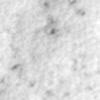
Label: no_change